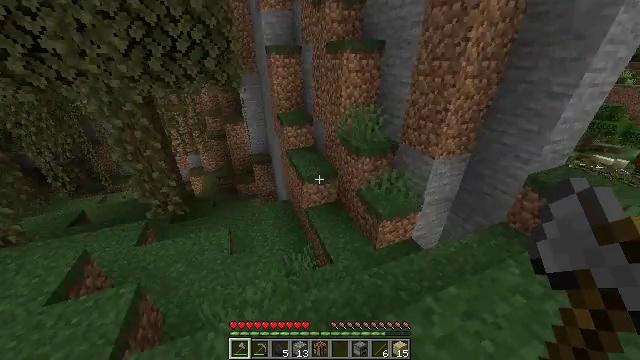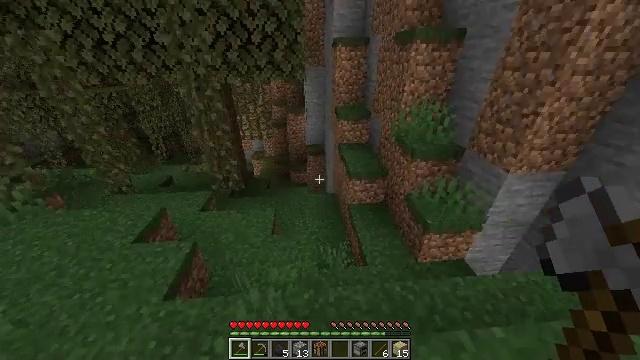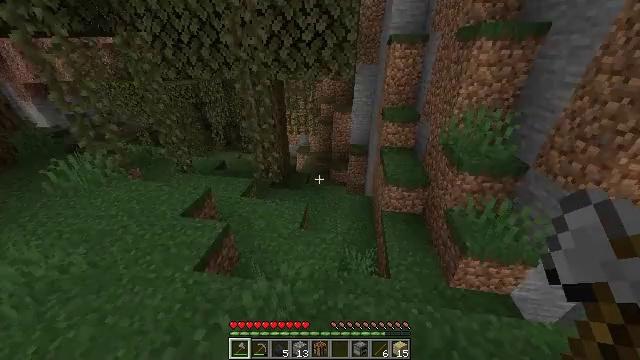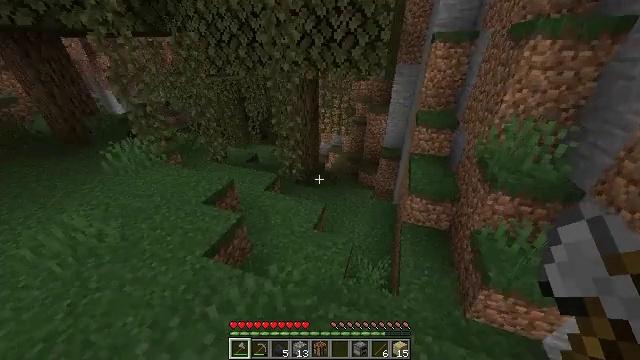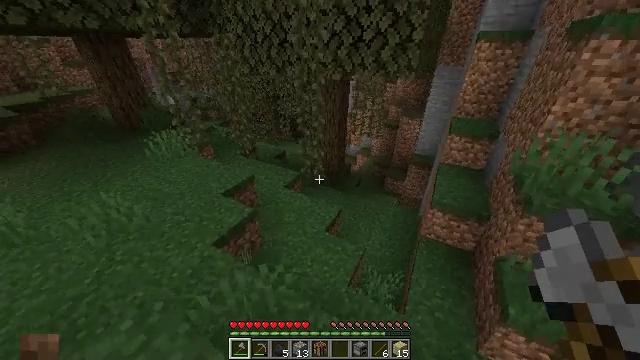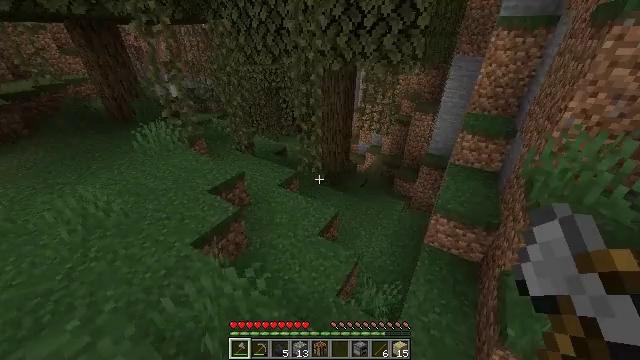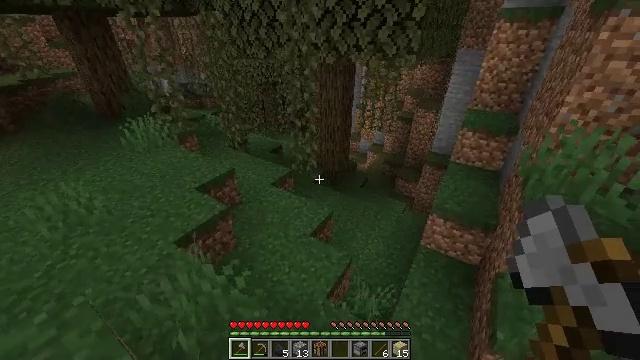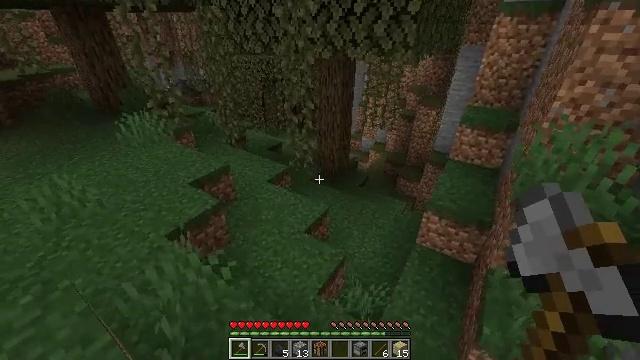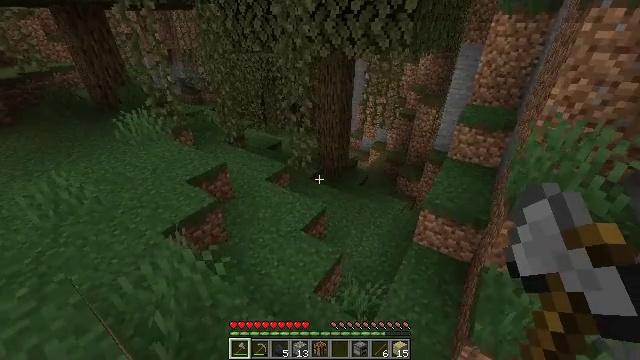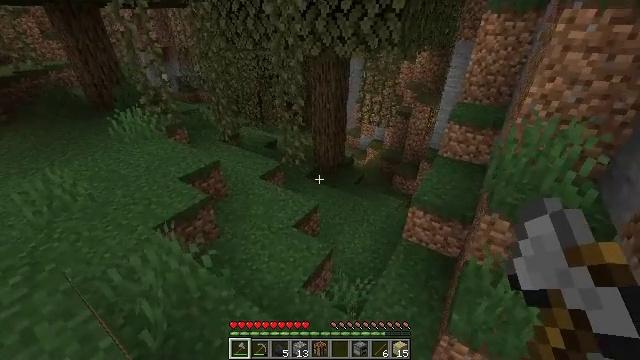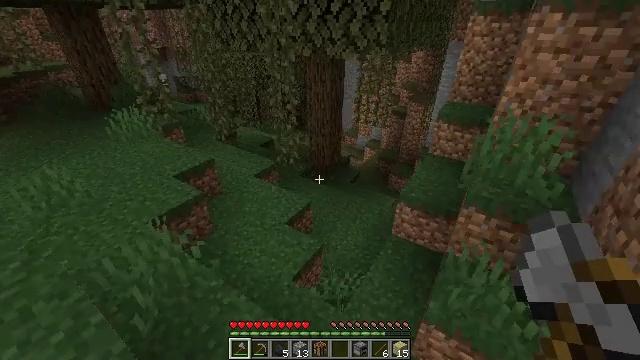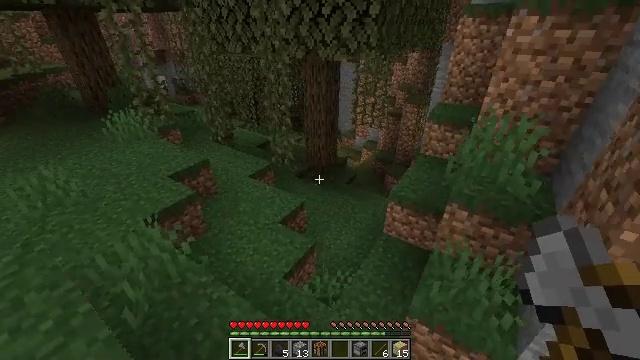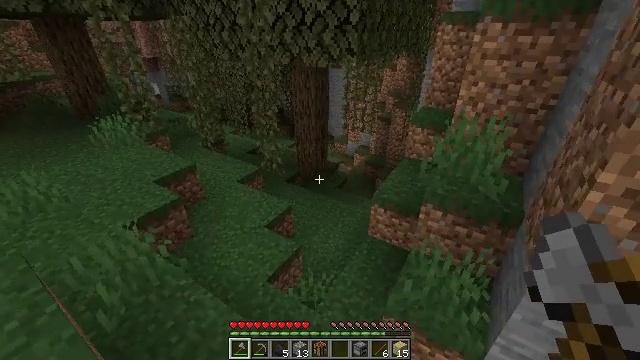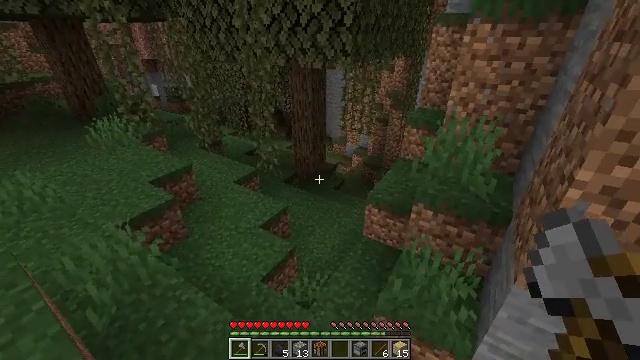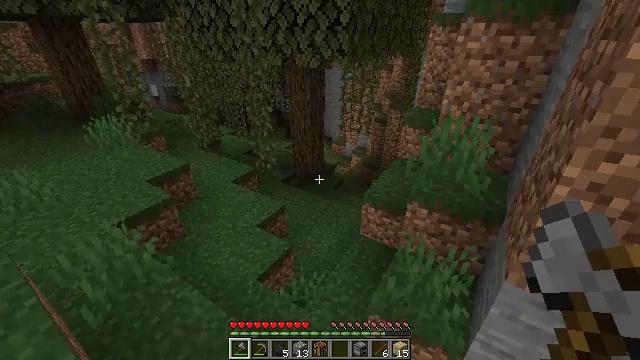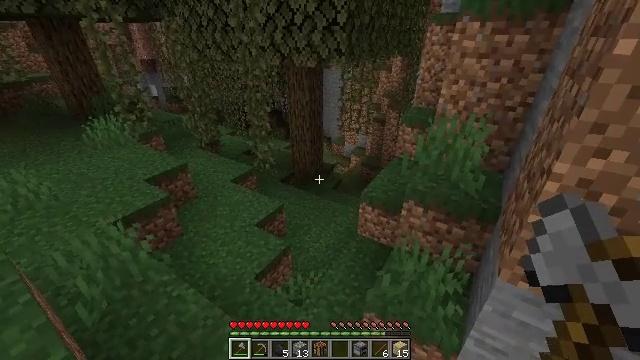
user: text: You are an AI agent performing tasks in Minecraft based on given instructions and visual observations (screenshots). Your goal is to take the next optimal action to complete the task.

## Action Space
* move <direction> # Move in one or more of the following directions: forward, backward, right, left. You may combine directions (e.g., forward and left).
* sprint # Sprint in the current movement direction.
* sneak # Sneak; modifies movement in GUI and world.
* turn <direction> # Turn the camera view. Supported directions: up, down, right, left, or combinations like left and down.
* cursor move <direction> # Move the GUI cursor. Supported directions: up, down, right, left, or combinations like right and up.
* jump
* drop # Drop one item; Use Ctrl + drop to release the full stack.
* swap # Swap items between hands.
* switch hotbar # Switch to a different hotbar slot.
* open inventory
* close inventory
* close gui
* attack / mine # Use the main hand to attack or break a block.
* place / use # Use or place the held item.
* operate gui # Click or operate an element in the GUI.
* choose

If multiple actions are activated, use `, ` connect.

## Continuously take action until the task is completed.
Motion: motion action
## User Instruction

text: Gather the blue orchid in the field.
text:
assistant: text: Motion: move forward and move right, sprint, turn left and down
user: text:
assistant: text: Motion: move forward and move right, turn left
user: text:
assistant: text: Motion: move forward and move right, turn left
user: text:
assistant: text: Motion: move right, turn left
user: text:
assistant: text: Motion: move right, turn left
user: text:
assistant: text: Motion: move back and move right
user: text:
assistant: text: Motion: move back and move right
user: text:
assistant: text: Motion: move back and move right
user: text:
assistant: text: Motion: move back and move right
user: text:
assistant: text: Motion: move back and move right
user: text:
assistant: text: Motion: move right
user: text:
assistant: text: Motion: move right, turn up
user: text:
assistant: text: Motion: no_op
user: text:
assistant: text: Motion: no_op
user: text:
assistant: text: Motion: no_op
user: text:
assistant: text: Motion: no_op
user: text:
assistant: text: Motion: no_op
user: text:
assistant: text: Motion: no_op
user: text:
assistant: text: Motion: no_op
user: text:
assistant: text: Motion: no_op
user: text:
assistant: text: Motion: no_op
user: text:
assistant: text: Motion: no_op
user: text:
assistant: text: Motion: no_op
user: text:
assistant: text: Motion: turn right and up
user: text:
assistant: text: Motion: turn right and up
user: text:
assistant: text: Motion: turn right and down
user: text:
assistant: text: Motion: turn right
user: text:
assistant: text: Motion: turn right and up
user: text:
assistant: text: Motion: turn right and up
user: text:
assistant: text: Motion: turn right and up